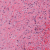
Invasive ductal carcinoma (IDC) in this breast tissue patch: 0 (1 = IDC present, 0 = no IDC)